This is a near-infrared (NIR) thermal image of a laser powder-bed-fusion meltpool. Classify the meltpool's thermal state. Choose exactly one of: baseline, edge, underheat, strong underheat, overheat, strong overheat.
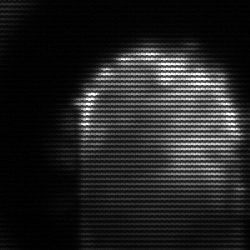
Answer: baseline